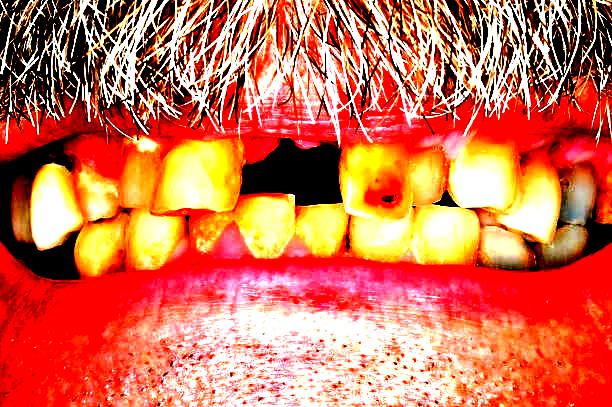
Condition: hypodontia